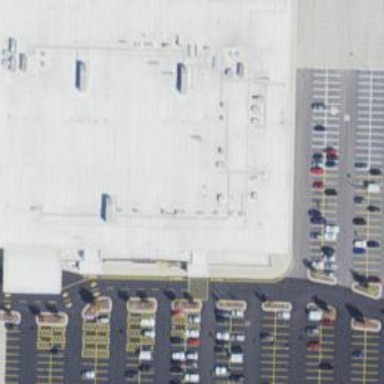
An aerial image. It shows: Supermarket.